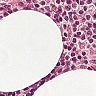
Metastatic tissue present: no